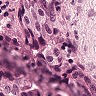
Metastatic tissue present: yes